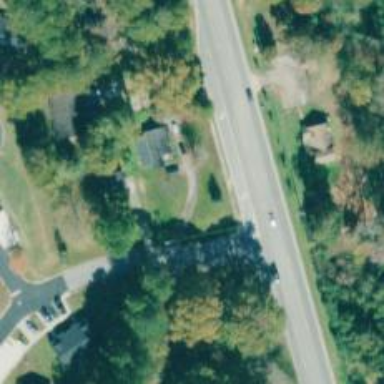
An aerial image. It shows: Driveway leading to service road.